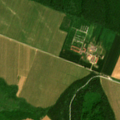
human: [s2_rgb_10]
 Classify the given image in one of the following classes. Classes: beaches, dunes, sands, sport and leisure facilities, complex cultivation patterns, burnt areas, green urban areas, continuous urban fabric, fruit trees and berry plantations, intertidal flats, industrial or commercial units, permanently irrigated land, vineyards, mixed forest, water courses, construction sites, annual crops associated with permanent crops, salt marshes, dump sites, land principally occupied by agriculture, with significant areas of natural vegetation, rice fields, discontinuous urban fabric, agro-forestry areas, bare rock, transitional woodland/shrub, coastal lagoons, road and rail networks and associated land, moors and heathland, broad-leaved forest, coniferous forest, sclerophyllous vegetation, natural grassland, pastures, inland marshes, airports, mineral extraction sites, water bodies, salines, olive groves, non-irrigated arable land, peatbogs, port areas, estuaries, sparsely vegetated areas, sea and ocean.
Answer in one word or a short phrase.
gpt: non-irrigated arable land, vineyards, complex cultivation patterns, land principally occupied by agriculture, with significant areas of natural vegetation, broad-leaved forest, mixed forest